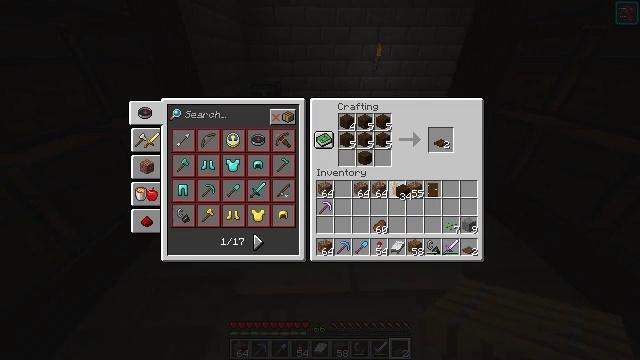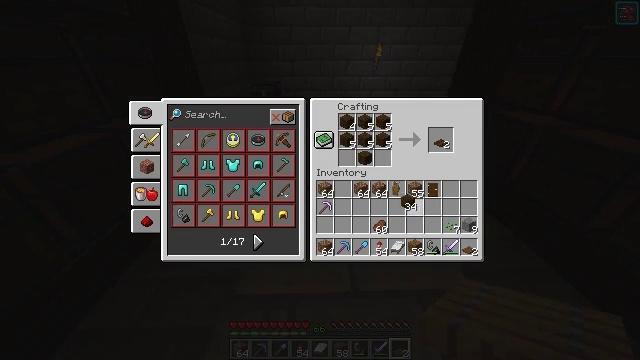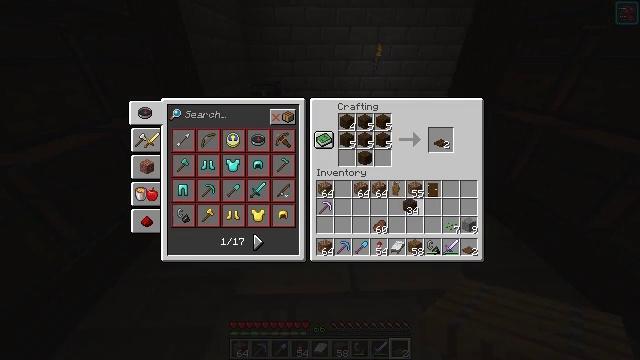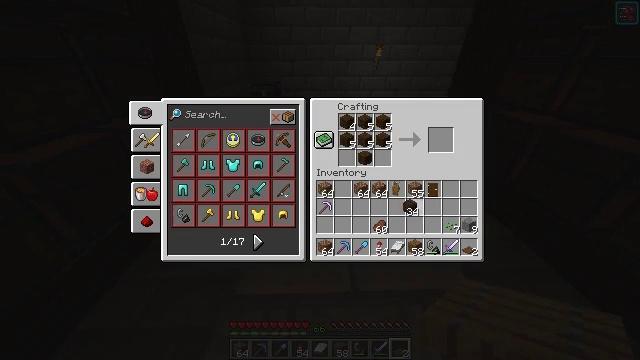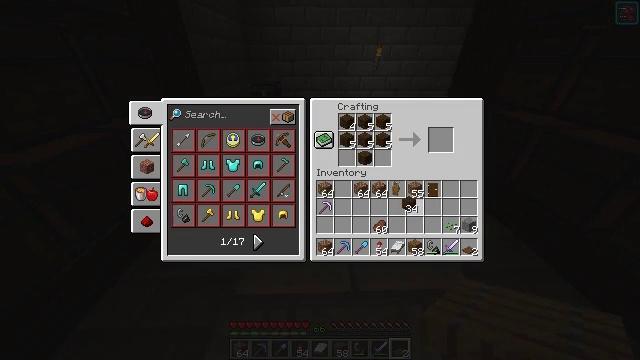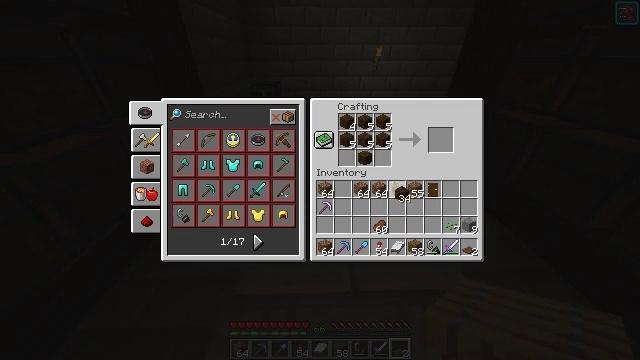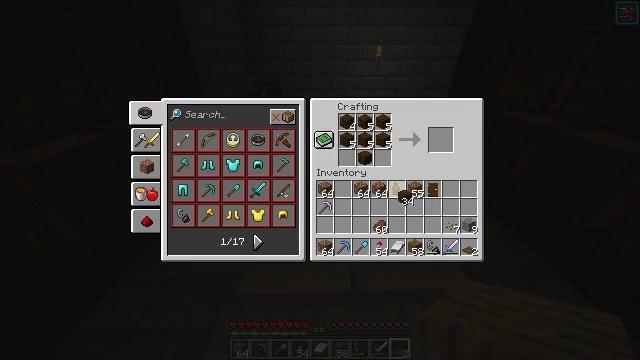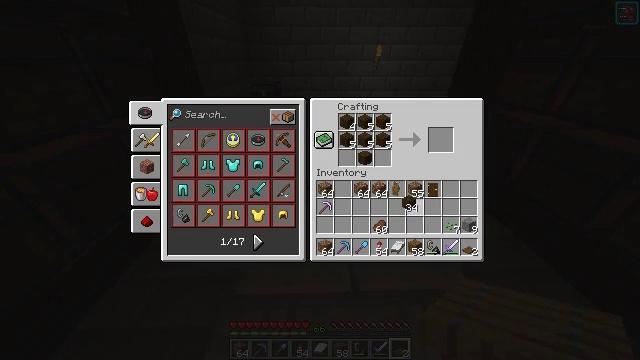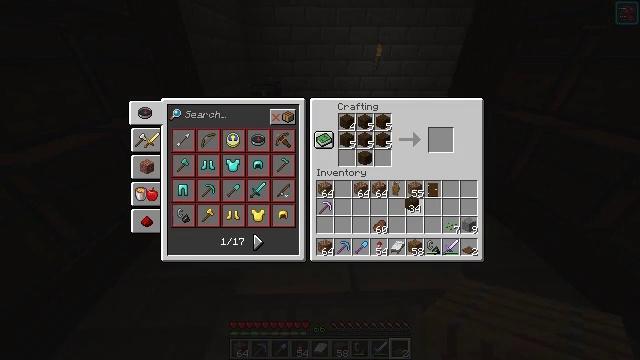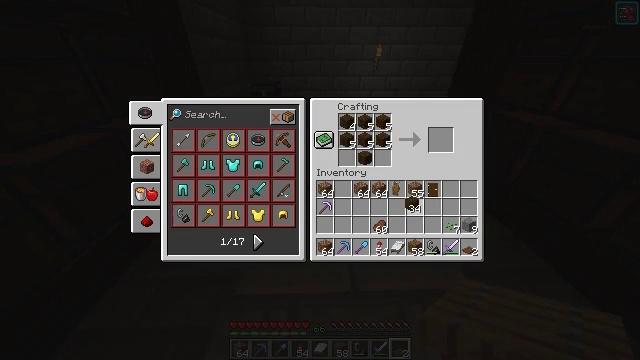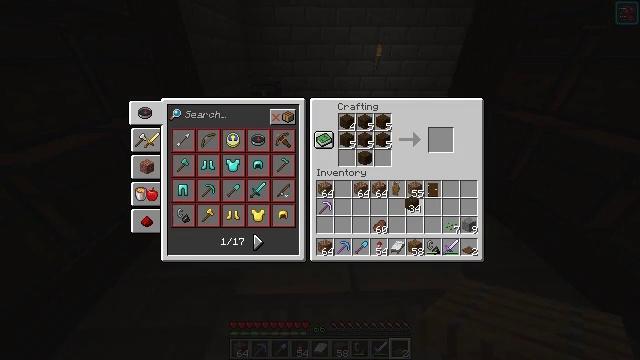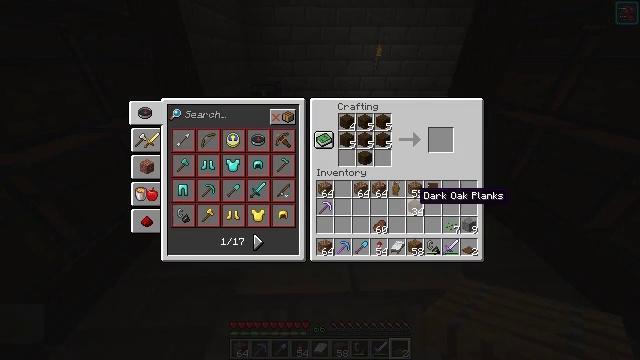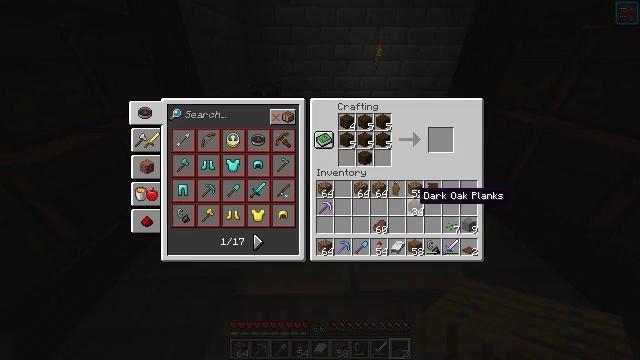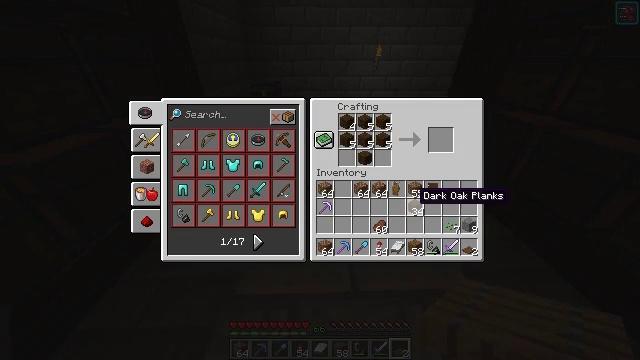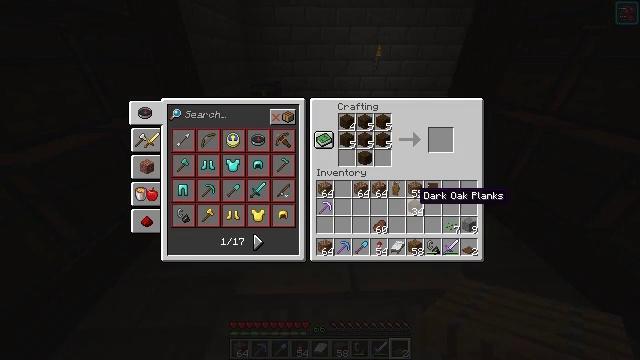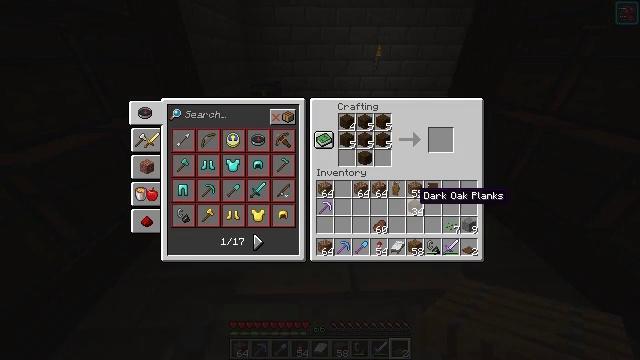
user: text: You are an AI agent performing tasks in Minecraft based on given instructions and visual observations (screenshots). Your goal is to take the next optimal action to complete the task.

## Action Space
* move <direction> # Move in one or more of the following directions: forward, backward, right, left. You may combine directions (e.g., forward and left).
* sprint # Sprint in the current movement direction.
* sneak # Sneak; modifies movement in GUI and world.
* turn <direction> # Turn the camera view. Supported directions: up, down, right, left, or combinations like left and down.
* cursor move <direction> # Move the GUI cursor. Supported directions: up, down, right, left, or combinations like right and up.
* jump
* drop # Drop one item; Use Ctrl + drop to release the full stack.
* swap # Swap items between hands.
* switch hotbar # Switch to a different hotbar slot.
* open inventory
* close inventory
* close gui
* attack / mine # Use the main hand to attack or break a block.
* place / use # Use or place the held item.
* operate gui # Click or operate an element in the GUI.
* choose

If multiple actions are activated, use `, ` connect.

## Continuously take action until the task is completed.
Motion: motion action
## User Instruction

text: Use the crafting table to craft a dark oak trapdoor.
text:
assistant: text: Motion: cursor move down
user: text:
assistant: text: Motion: no_op
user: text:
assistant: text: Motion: no_op
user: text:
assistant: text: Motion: no_op
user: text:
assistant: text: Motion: cursor move left and up
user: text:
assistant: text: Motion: no_op
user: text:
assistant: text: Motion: no_op
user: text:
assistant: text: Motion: no_op
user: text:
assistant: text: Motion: operate gui
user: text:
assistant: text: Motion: operate gui
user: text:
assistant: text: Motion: no_op
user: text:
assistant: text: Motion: no_op
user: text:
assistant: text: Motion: no_op
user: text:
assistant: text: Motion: no_op
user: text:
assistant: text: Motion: no_op
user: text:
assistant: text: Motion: no_op
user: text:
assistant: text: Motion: no_op
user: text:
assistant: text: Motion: cursor move left and up
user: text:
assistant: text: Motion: cursor move left and up
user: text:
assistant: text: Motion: cursor move left and up
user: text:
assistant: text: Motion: sneak
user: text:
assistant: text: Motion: sneak, cursor move up
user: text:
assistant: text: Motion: sneak
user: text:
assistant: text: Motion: sneak, choose
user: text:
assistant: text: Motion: sneak, choose
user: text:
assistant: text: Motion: sneak
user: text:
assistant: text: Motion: sneak, cursor move right
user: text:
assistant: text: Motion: cursor move right and up
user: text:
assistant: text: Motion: cursor move right and up
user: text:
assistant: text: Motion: no_op